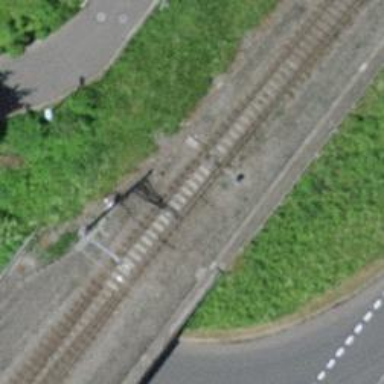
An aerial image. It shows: Railway bridge with electrified contact lines. It is siding with one track.